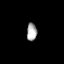
Tissue: prostate
Cell type: T cells
Senescence score: 0.8201
Nuclear area (px): 176
Mean DAPI intensity: 170.318